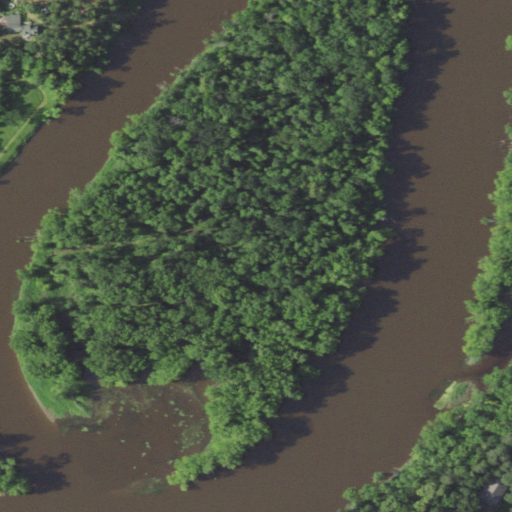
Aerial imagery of island in Minnesota named First Island containing deciduous forest, open water, herbaceous wetlands, open development, mixed forest, pasture, woody wetlands, and grassland